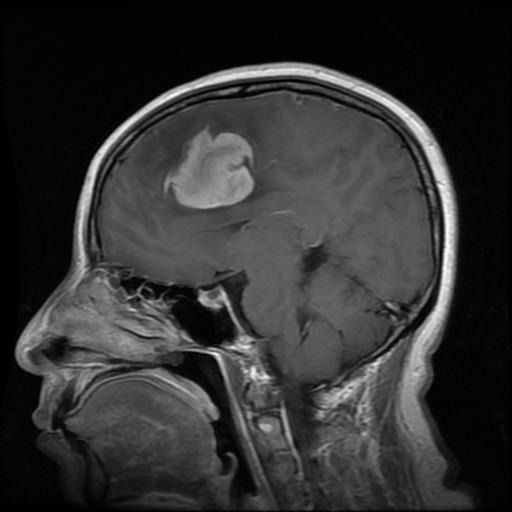
Label: meningioma